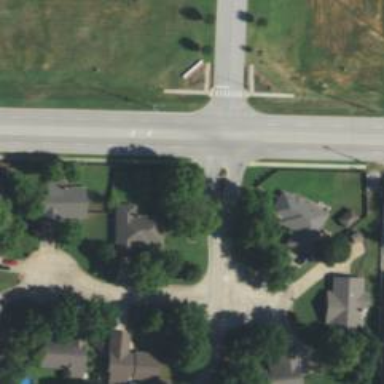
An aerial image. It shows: Stop road.